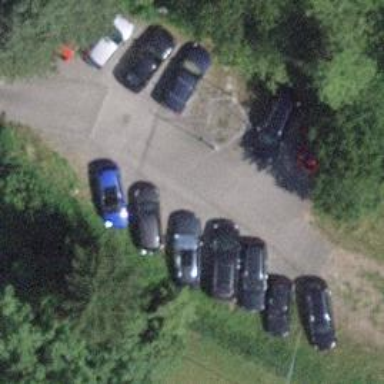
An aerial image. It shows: Parking area.